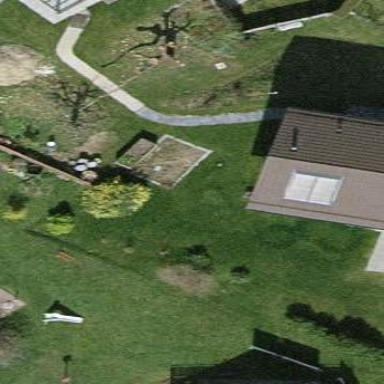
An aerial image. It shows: Simple and straightforward house.